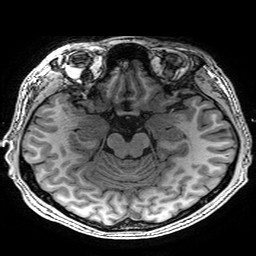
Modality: T1w
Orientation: coronal
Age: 33
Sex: male
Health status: healthy